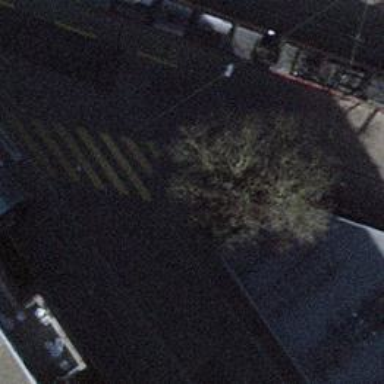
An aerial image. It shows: Kerb barrier.